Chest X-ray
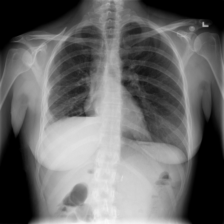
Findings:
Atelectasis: negative
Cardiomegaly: negative
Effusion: negative
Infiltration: negative
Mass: negative
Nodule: negative
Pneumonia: negative
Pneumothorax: negative
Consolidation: negative
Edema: negative
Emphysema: negative
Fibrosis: negative
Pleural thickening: negative
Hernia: negative